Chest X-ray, PA view. Patient: 39 years old, sex M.
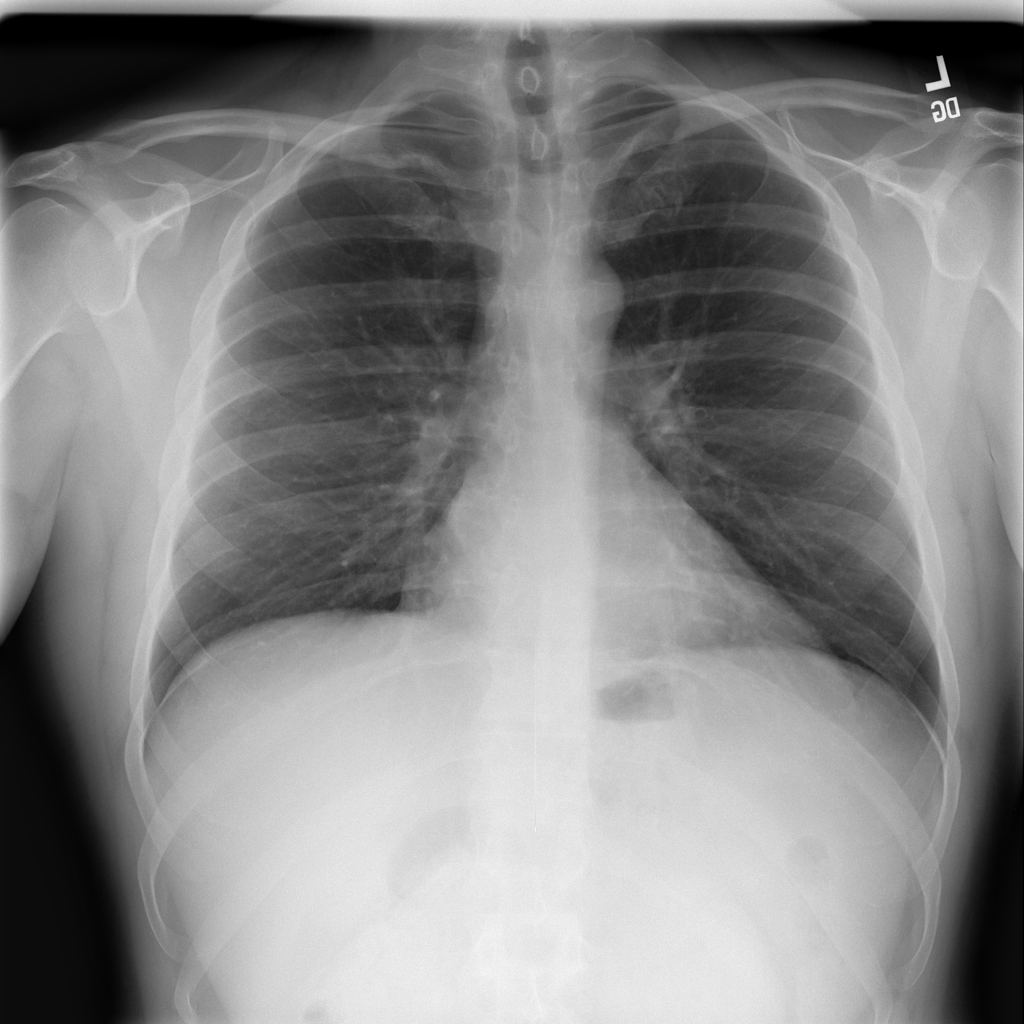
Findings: No Finding